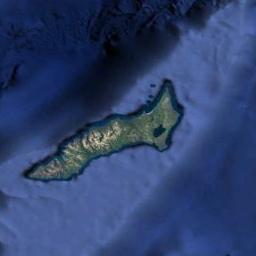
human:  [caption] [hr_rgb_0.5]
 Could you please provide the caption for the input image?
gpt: There are many islands of different sizes .

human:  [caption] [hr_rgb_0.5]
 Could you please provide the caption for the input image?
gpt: The long strip-shaped island is surrounded by blue sea water  The island has a green and yellow-brown color, A mountain with green vegetation and a lake .

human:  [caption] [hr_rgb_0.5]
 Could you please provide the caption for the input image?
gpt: The land on the island is rough .

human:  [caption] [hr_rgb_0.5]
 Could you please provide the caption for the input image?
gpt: The long strip island has rugged terrain and some ups and downs are on the ocean floor .

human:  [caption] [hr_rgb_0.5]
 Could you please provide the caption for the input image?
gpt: The green and long island is on a blue sea .